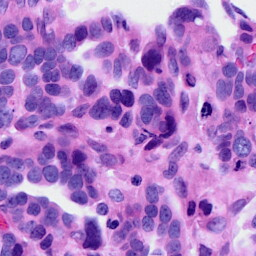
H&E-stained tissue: Ovarian